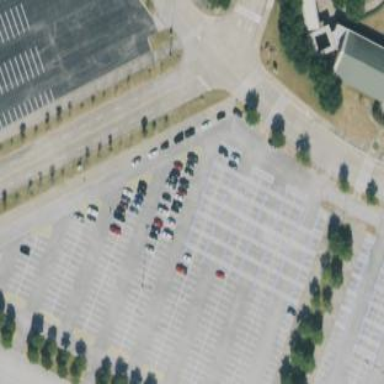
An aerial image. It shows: Parking area with surface.